Field crop: maize
Growth stage: 1
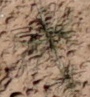
Species: lolium